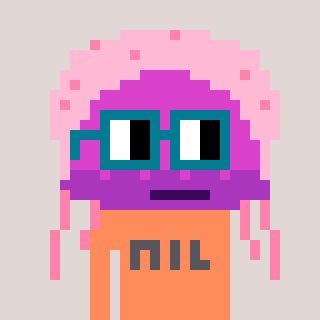
a pixel art character with square dark green glasses, a jellyfish-shaped head and a peachy-colored body on a warm background